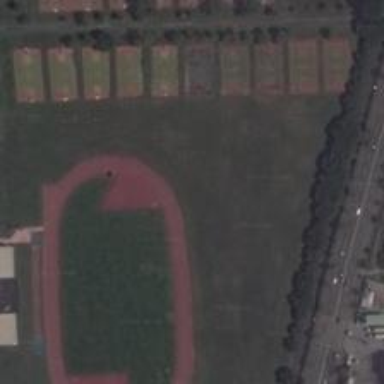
In this large grass, there are many neatly arranged basketball courts and a football field .